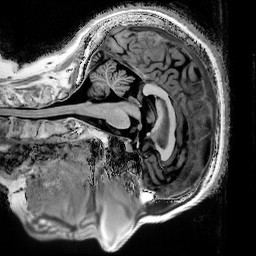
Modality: T1w
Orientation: sagittal
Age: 53
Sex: female
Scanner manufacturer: siemens
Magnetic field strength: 3 T
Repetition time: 5 s
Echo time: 0.00298 s